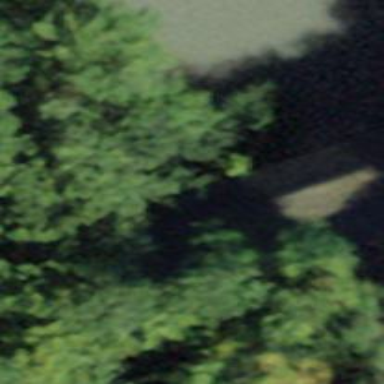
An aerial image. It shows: Unpaved track crossing bridge classified as grade3. Located at attraction site.